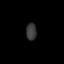
Tissue: lung
Cell type: Epithelial cells
Senescence score: 0.1861
Nuclear area (px): 175
Mean DAPI intensity: 56.526